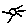
Label: sun